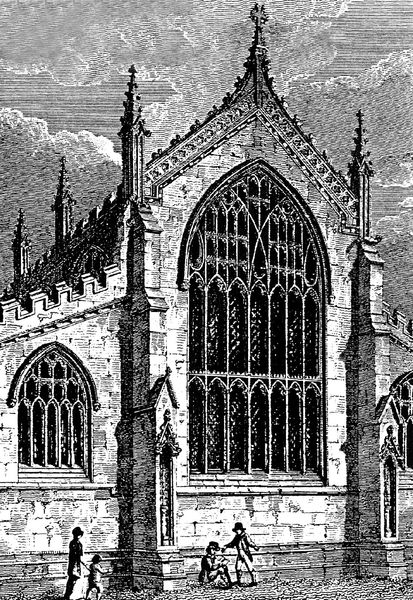
Titel: Kirche, Louth/Linconshire
Standort: (GB England Lincolnshire) (EU - GB - England - Lincolnshire)
Schlagwörter: himmel, wolken, menschen, stadt, fenster, grau, hut, pfeiler, straße, säulen, weiss, zeichnung, dach, sockel, kirche, kind, gotik, kinder, holzschnitt, ansicht, bogen, fassade, giebel, mauer, graphik, figuren, spitz, zinnen, kreuz, türmchen, türme, druck, schraffur, stich, schwarzweiß, bürger, kirchenschiff, gesims, gotisch, spitzbogen, spitzbögen, sakral, maßwerk, strebewerk, spitztürme, scharz-weiß